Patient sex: M
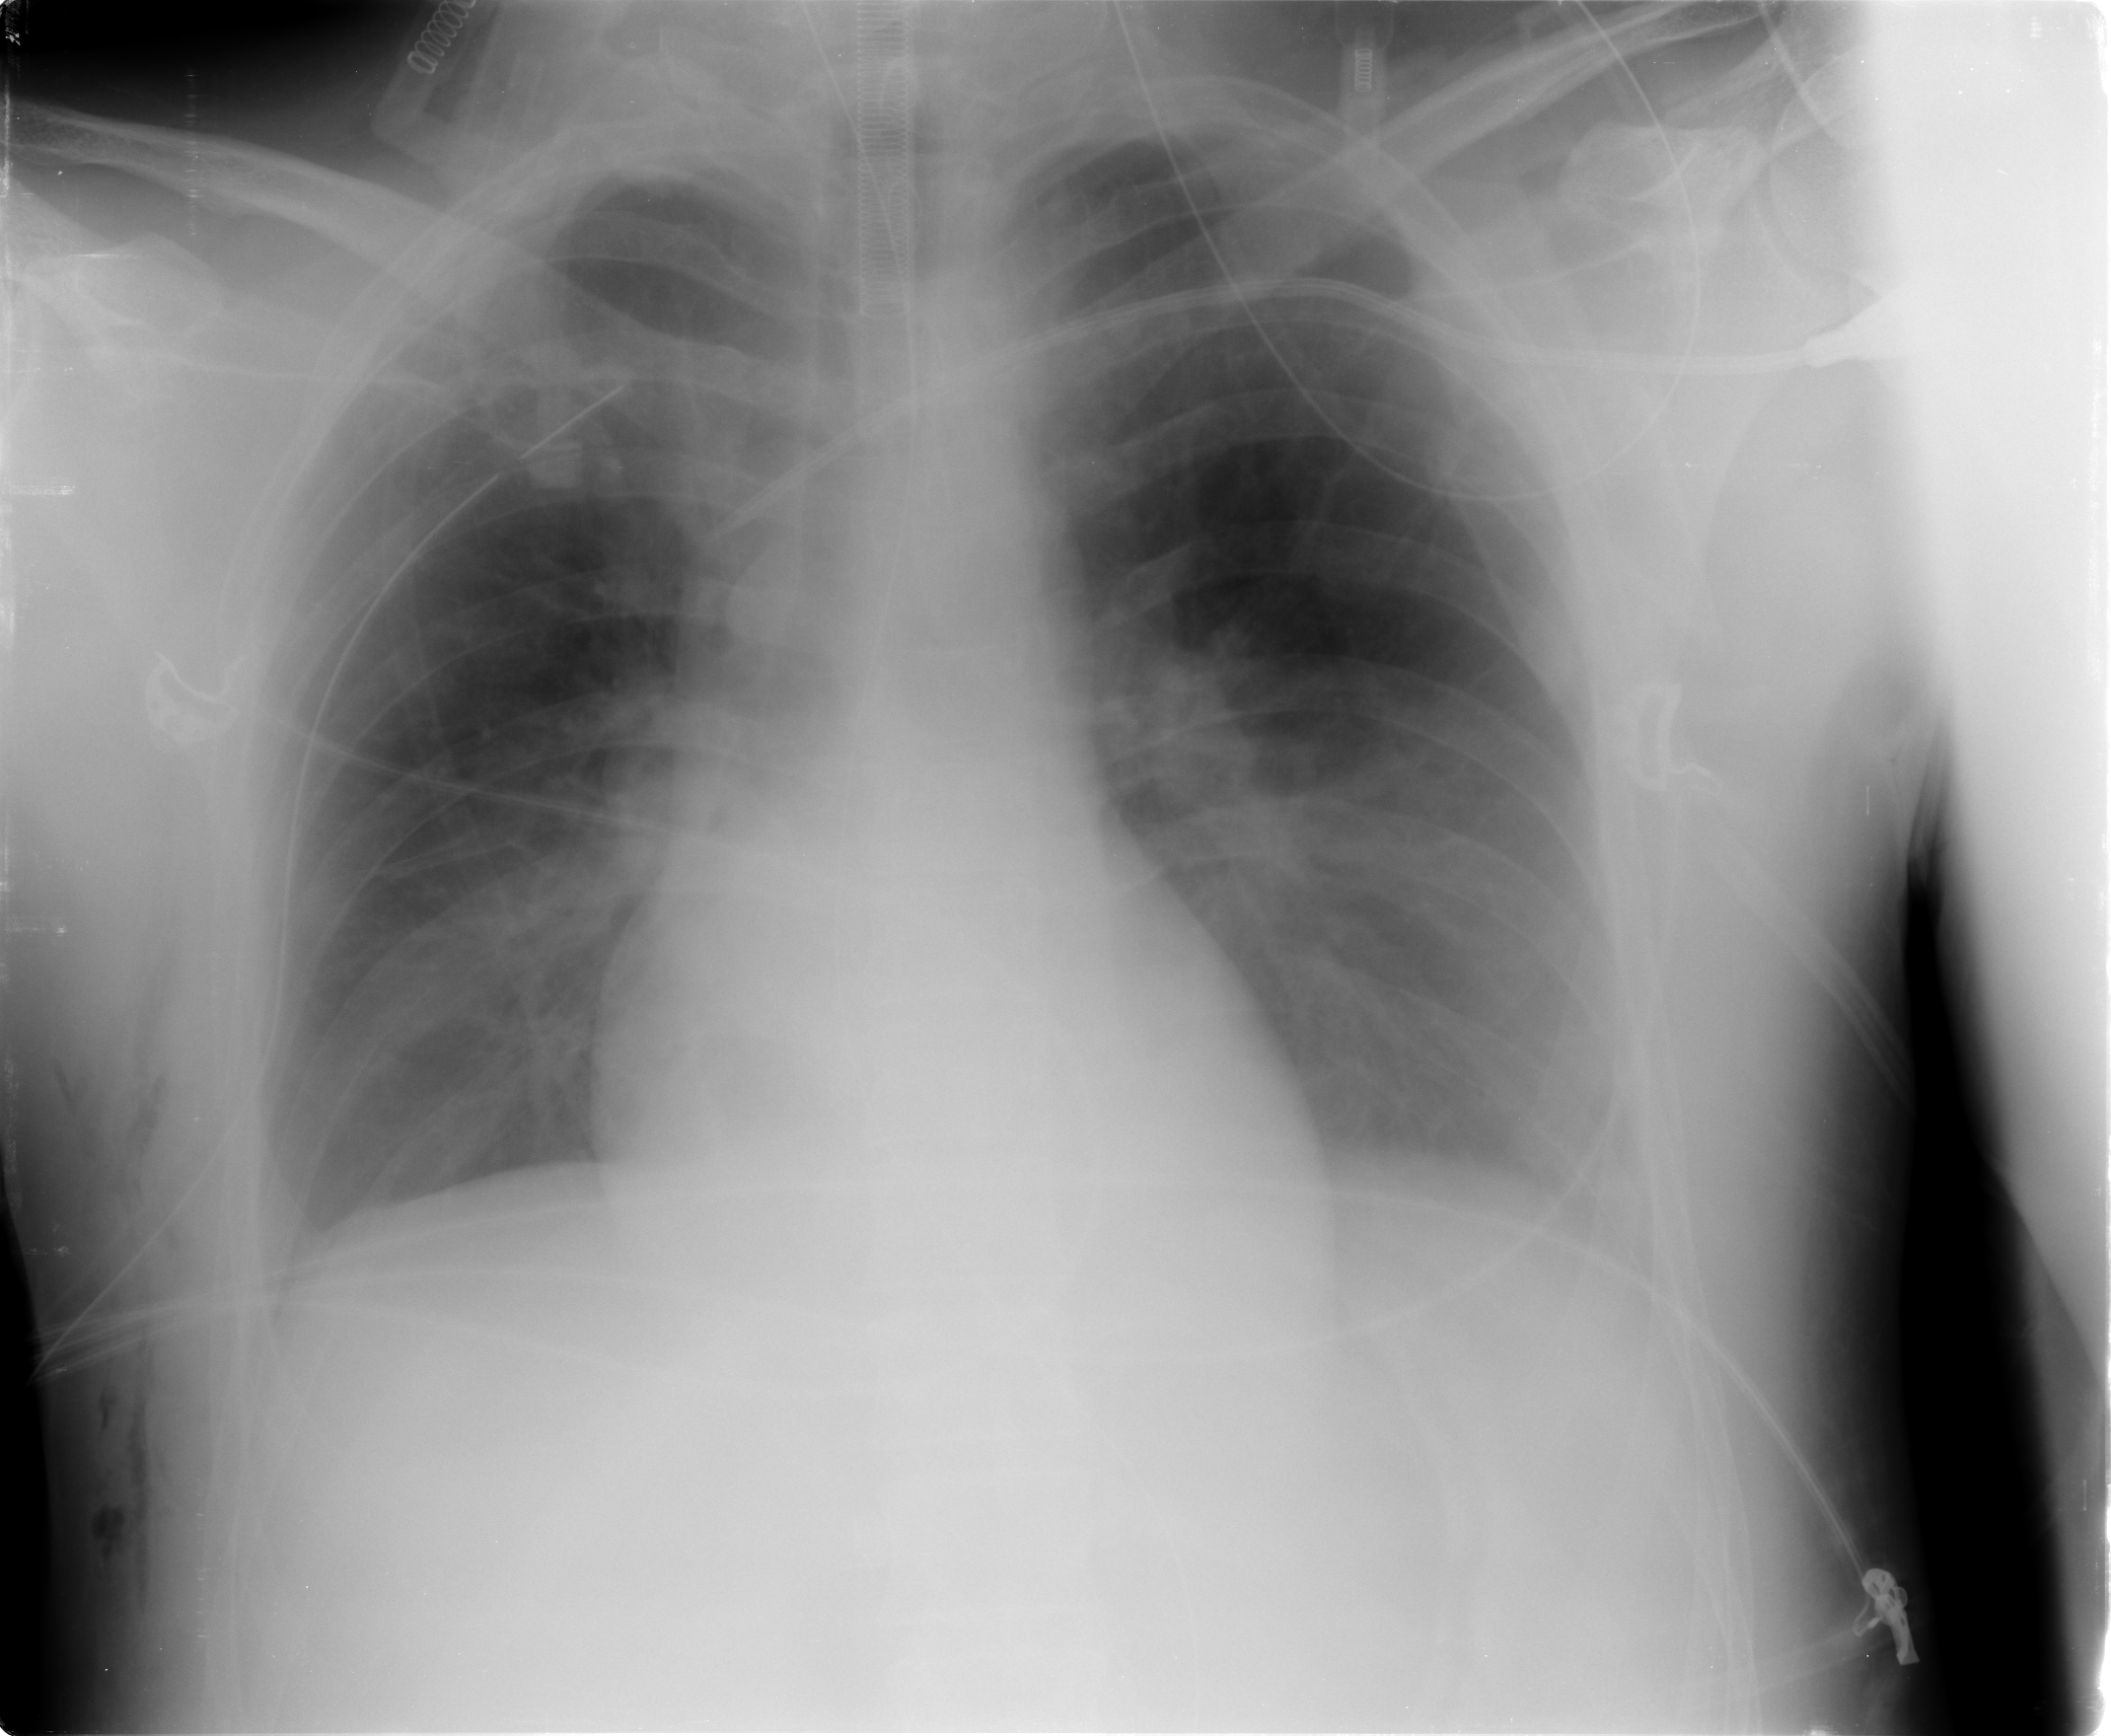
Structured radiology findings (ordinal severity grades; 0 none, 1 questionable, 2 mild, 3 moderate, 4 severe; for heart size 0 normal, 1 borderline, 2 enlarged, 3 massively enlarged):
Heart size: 0
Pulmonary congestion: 1
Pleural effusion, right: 0
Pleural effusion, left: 1
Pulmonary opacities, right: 0
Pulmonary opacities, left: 2
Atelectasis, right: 0
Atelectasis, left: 0